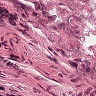
Metastatic tissue present: no